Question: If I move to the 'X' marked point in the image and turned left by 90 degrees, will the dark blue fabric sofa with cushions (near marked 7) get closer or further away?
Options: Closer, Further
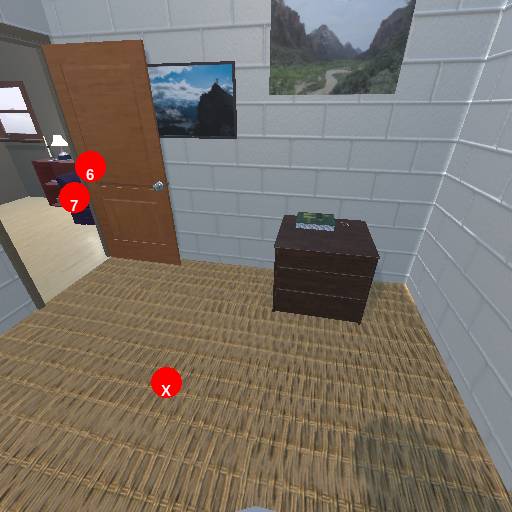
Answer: Closer